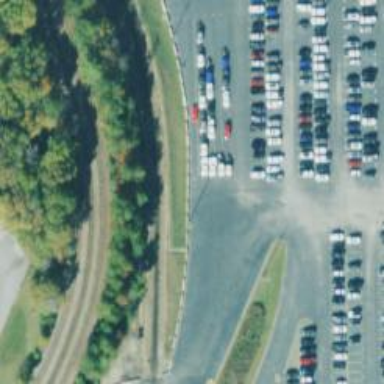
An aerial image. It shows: Rail spur service.